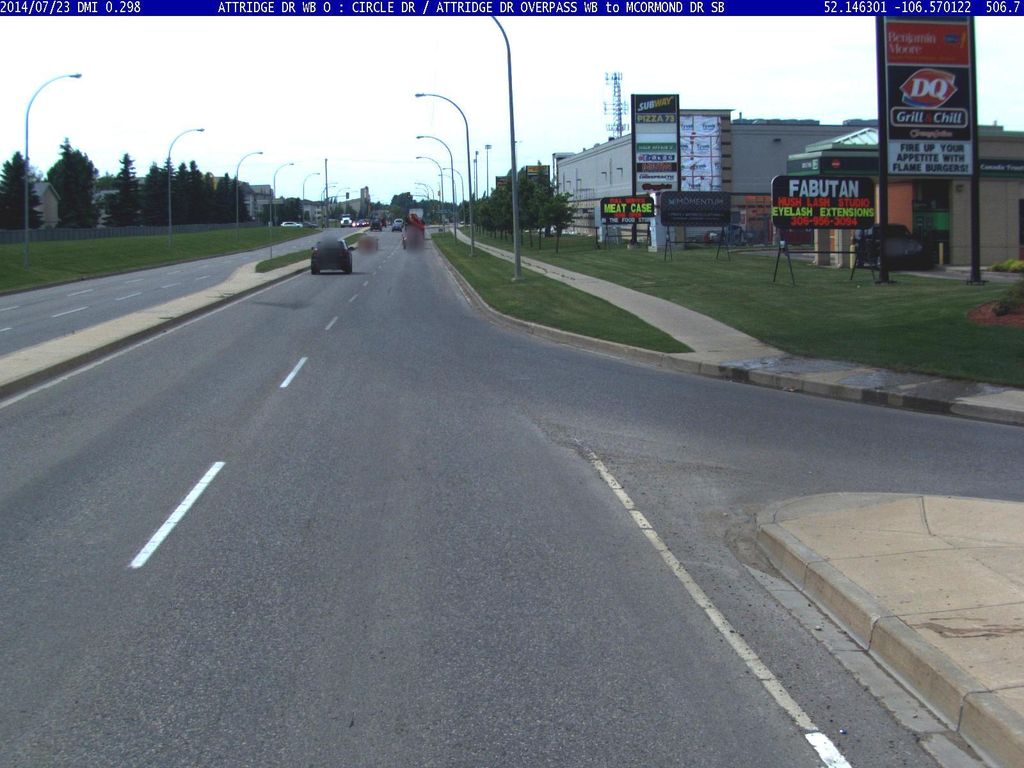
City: saskatoon